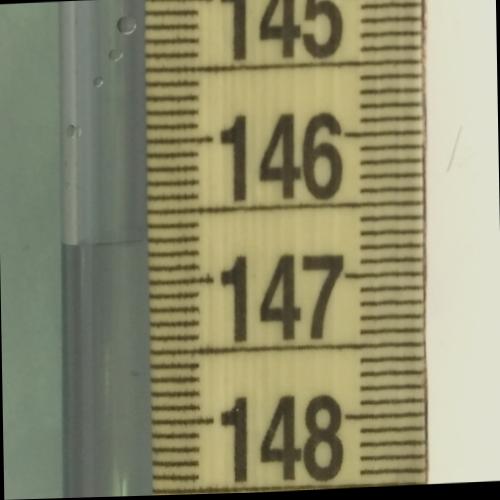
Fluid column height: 146.7 cm